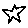
Label: star